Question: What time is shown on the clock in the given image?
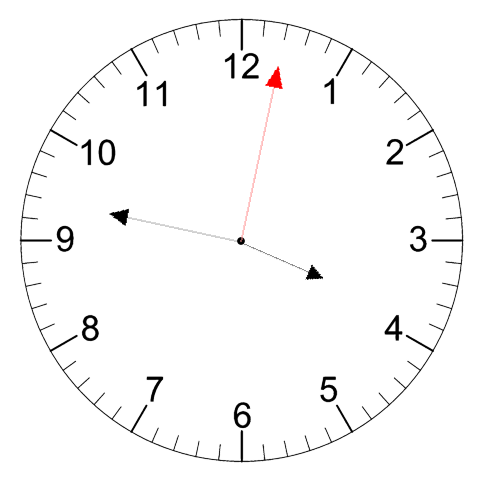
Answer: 03:47:02